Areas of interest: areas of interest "Xinyinuo Aluminum Square Tube"
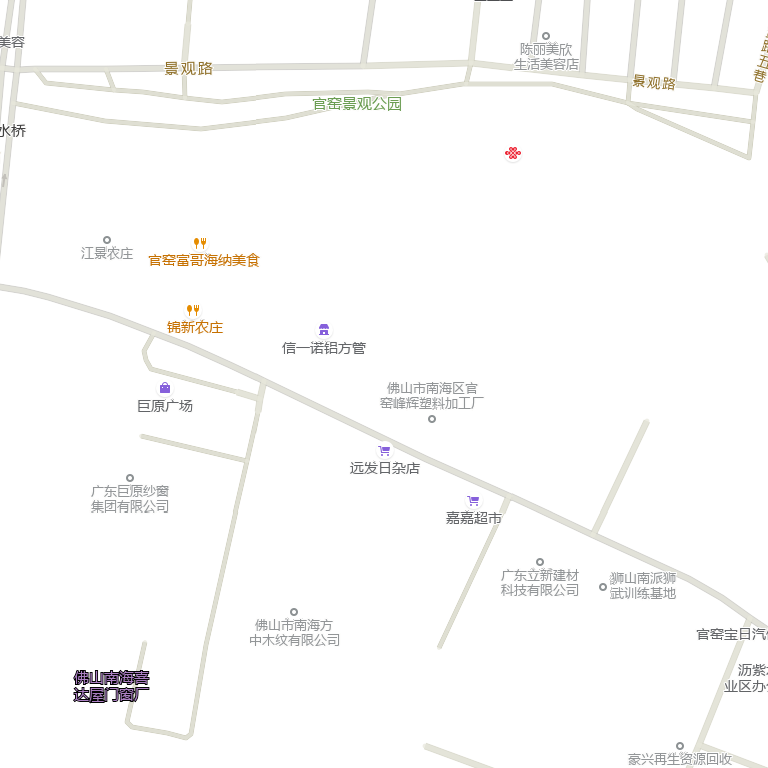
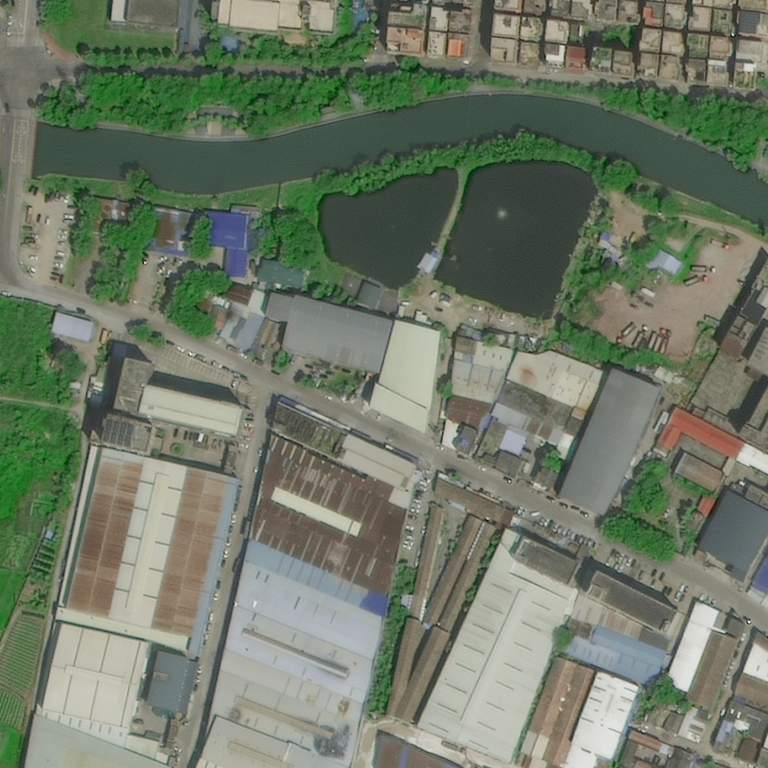